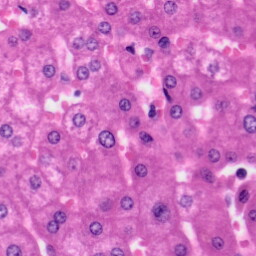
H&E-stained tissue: Liver